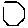
Label: hexagon